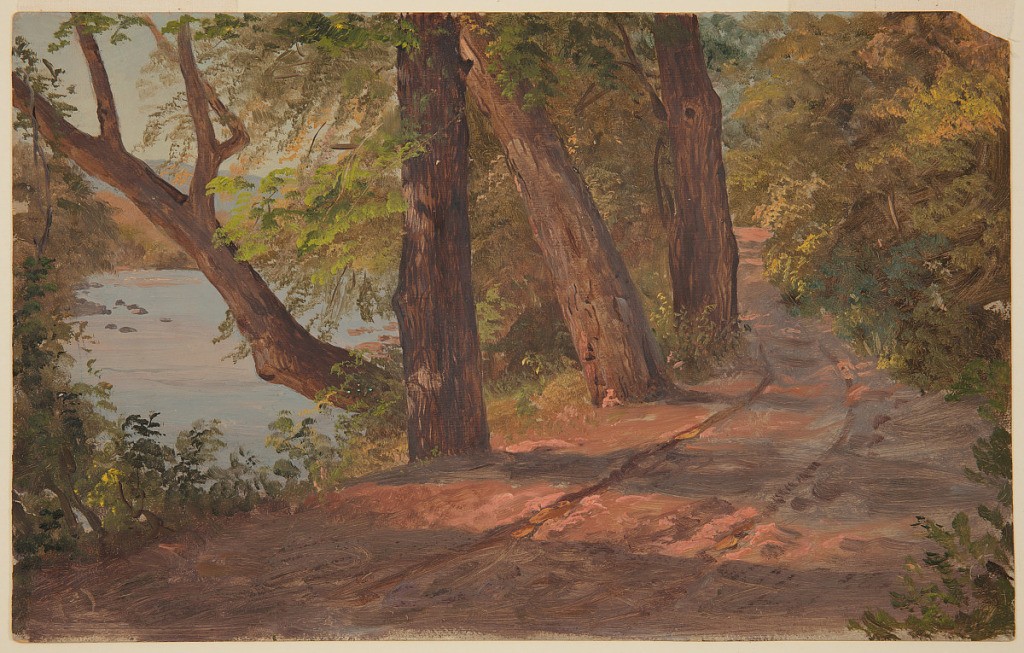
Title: Lake Road at Olana
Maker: Frederic Edwin Church, American, 1826–1900
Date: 1880-1890
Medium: Oil and graphite on tan paperboard
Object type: Drawing
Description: Landscape sketch showing a view of the road by the lake on the grounds of the artist's estate in New York, known as Olana. Constructed with red slate gravel, the road has a distinctly red-orange hue as it curves from the foreground into the background, tapering as it goes. Dappled sunlight falls upon the road in the foreground and background, and helps illuminate the dark, parallel ruts made by carriages. The road is lined with three mature trees at left, while a fourth grows diagonally over the water's surface, which extends from the middle distance into the background at left. A distant mountain range is visible in the extreme background, beyond the lake. A wall of foliage resembling a hedgerow lines the road at right.